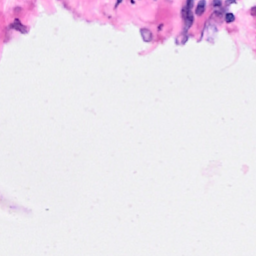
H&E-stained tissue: Breast